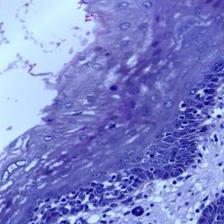
Diagnosis: Normal